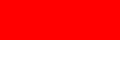
Flag of Indonesia